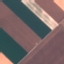
Land use / land cover: AnnualCrop